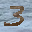
Label: 3